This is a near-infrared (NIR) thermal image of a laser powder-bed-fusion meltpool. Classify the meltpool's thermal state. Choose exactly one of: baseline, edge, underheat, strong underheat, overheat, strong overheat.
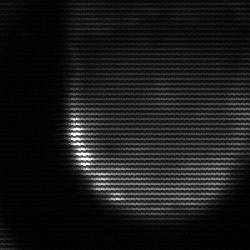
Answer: edge